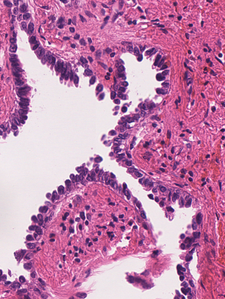
Tumor epithelial tissue: yes
Tumor-associated stroma tissue: yes
Normal tissue: no